Question: Count the number of objects in the diagram.
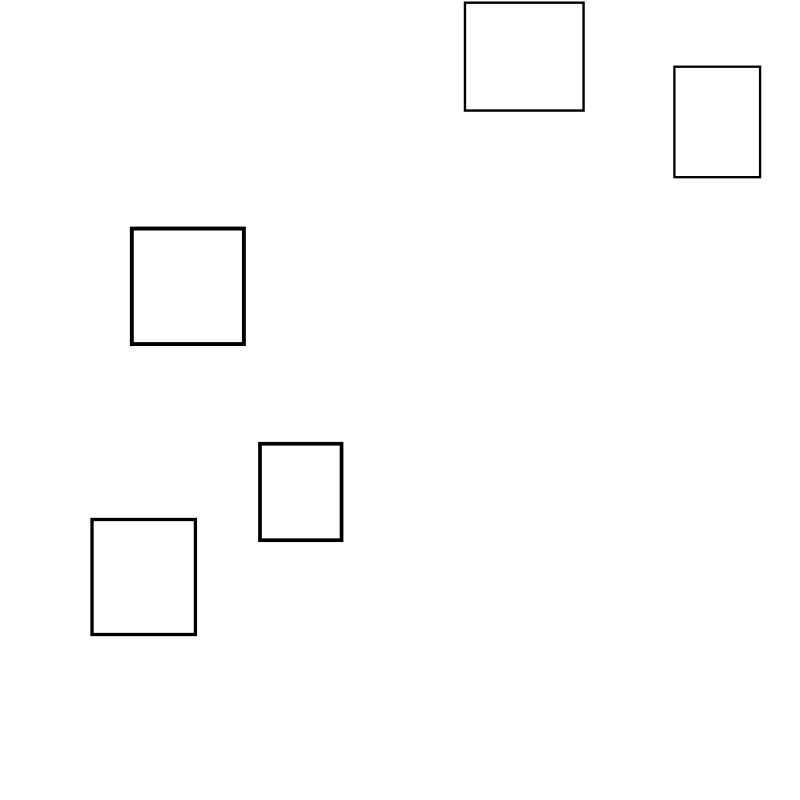
Answer: 5